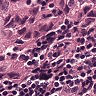
Metastatic tissue present: yes